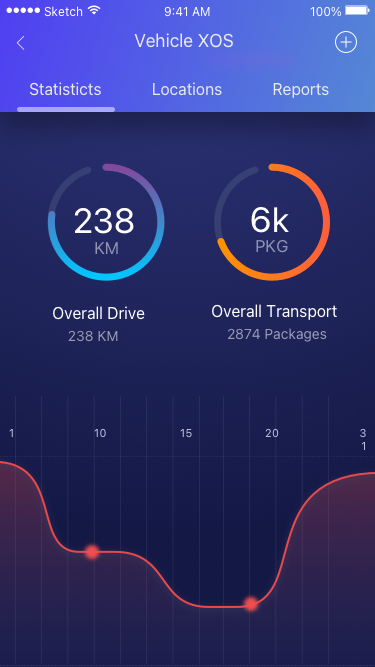
Text in this UI design:
Location
Vehicle XOS
Statisticts            Locations            Reports
Overall Drive
KM
238
238 KM
PKG
6k
Overall Transport
2874 Packages
1
15
10
20
31